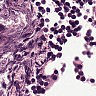
Metastatic tissue present: no